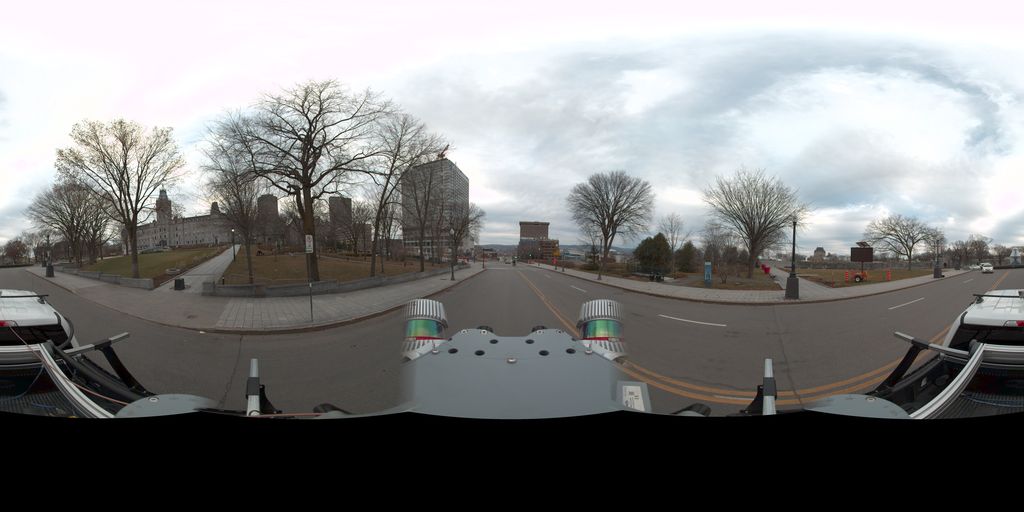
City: quebec_city